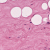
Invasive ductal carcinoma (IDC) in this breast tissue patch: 0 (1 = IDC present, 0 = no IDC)